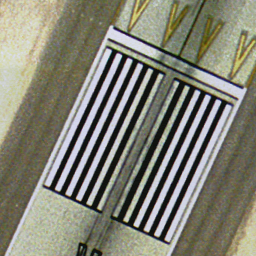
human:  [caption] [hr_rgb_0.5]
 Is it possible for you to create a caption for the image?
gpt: A straight runway with some mark lines on it .

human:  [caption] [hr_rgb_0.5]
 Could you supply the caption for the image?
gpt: It is a straight runway with some mark lines on it .

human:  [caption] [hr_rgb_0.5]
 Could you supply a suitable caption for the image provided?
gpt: It is a straight runway with some white mark lines on it .

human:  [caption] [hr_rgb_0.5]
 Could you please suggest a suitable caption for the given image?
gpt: There are some mark lines on the straight runway .

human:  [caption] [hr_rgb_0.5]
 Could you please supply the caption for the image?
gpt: A straight runway with some white mark lines on it .